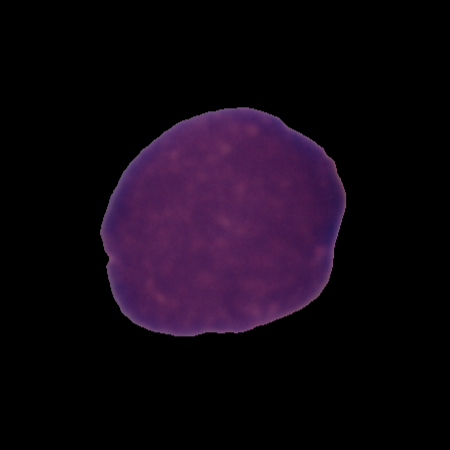
Label: healthy